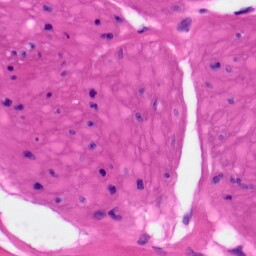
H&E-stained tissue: Skin